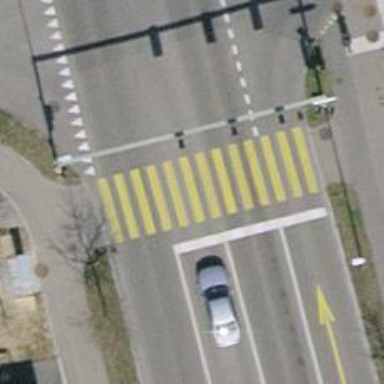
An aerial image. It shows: Crossing with traffic signals.